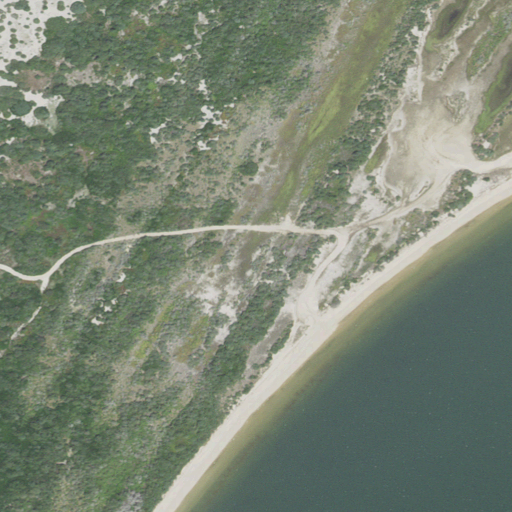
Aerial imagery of bar in Massachusetts named Coatue containing barren land, open water, herbaceous wetlands, grassland, and evergreen forest